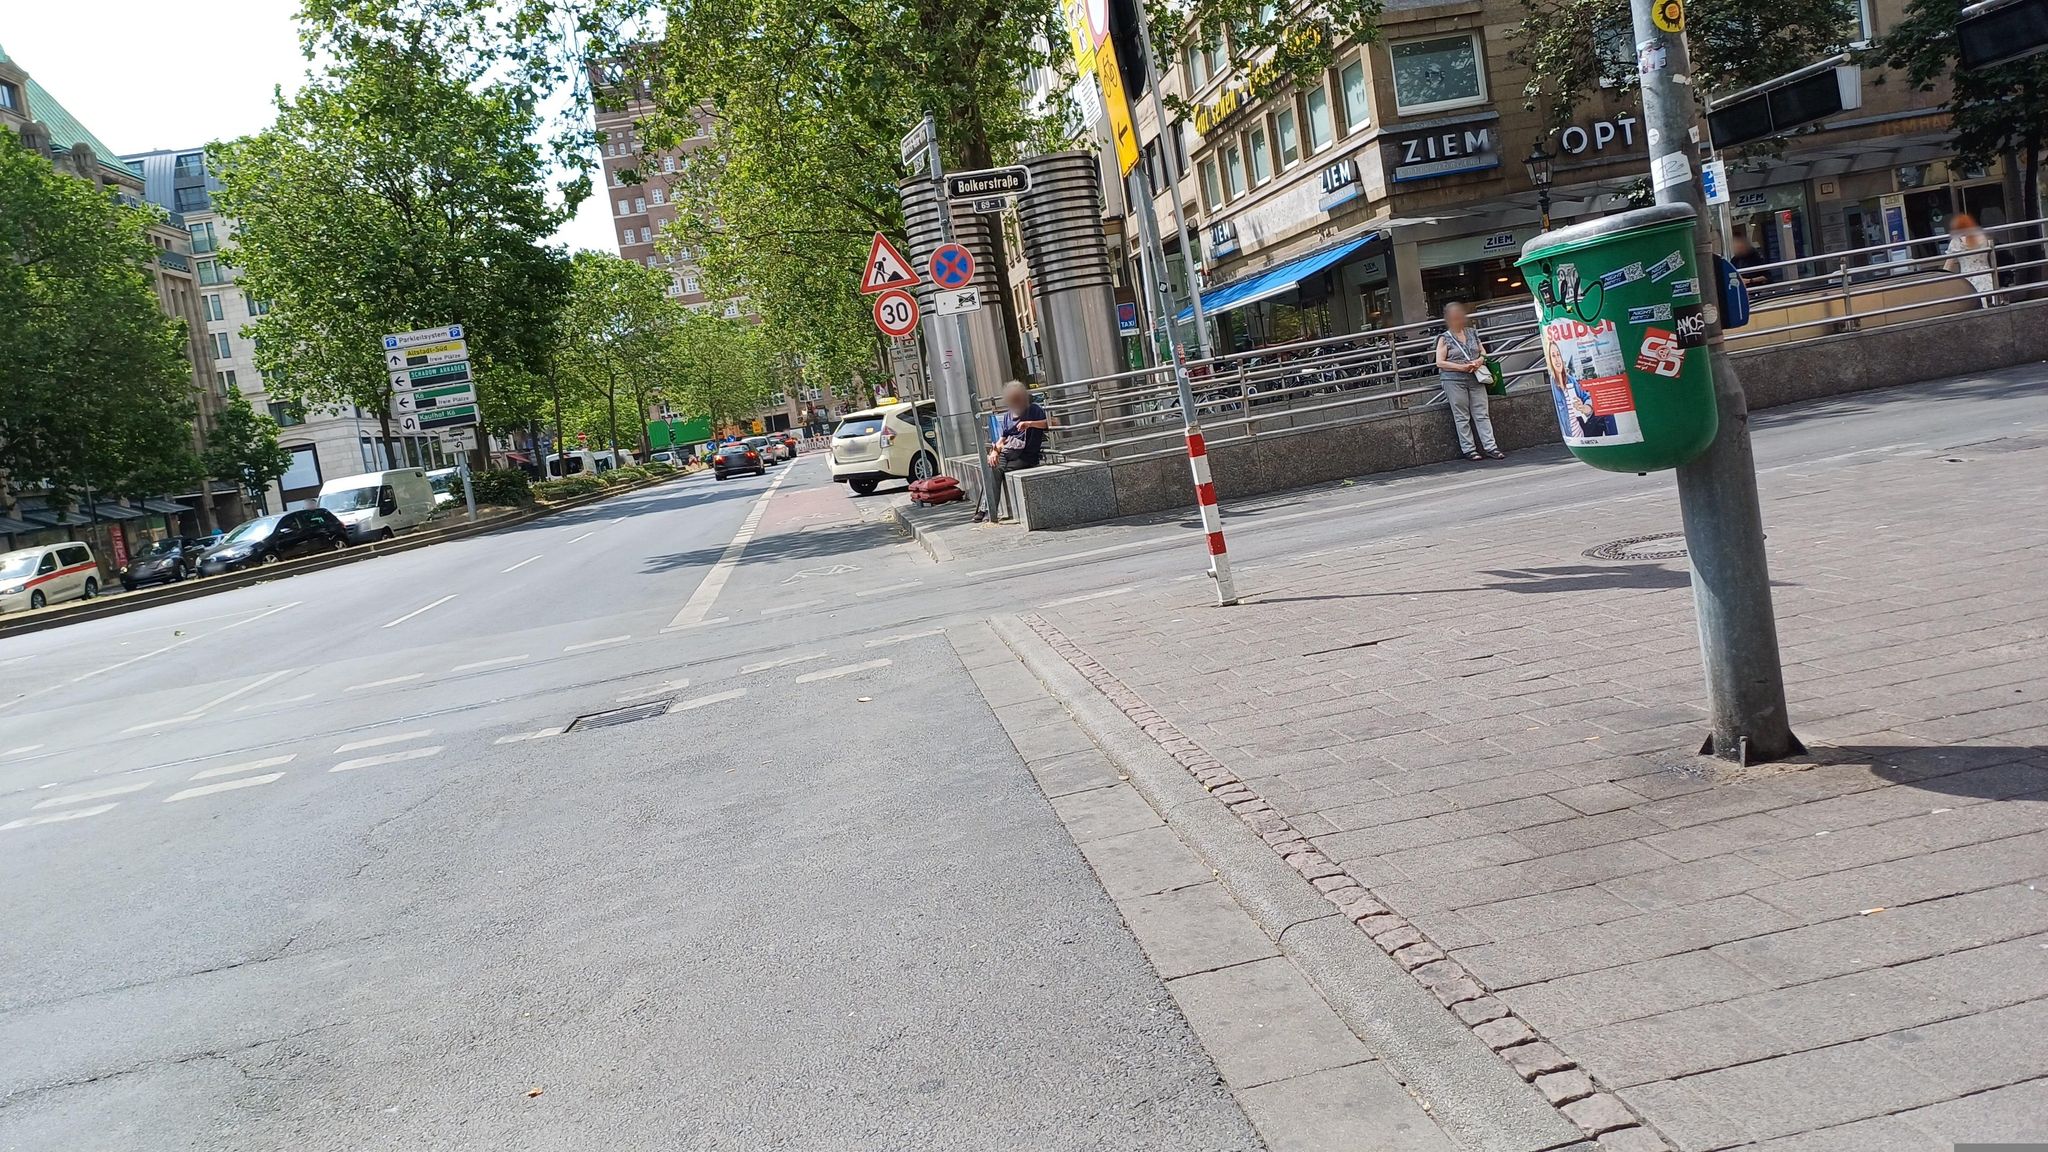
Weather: clear
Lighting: day
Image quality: good
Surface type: walking surface
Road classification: footway, elevator
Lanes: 2
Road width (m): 1.8
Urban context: urban centre
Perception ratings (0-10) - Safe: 2.53, Lively: 8.63, Beautiful: 1.01, Boring: 0.94, Depressing: 5.51, Wealthy: 7.67